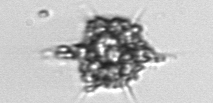
Label: Dictyocha